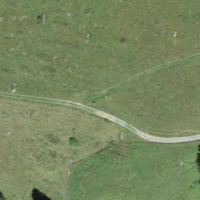
EUNIS habitat code: 24
Species observed at this site:
Clinopodium vulgare